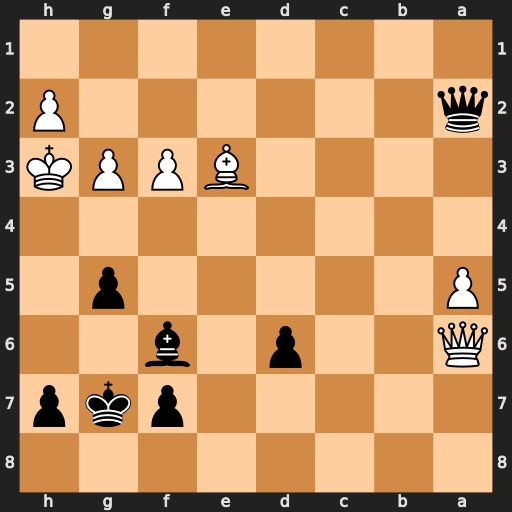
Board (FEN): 8/5pkp/Q2p1b2/P5p1/8/4BPPK/q6P/8
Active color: b
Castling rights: -
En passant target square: -
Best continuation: Qe6+ Kg2 Qxe3